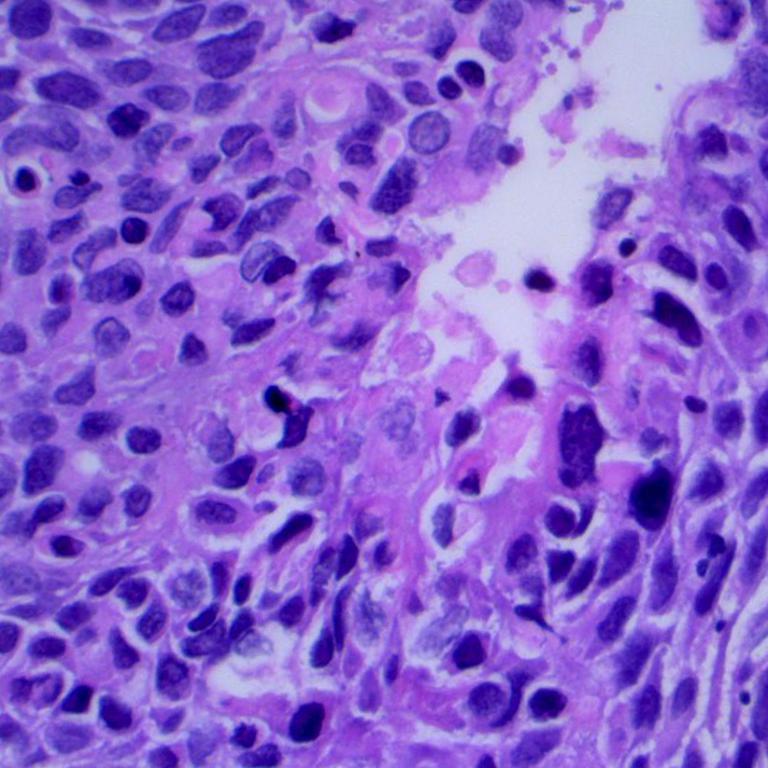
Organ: lung
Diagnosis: squamous carcinomas